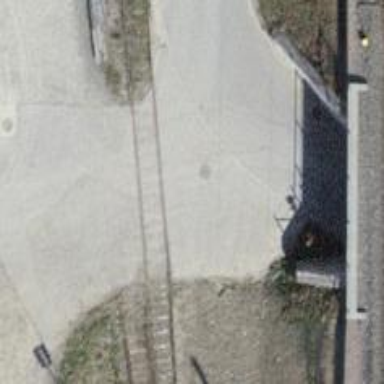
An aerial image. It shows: Railway level crossing.